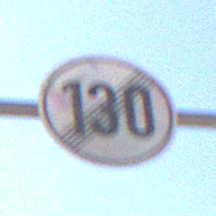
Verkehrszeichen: EndeGeschwindigkeit130
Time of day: MorningAfternoon
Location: Outdoor (Nature)
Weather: Clear
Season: NotSpecified
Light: Natural